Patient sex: M
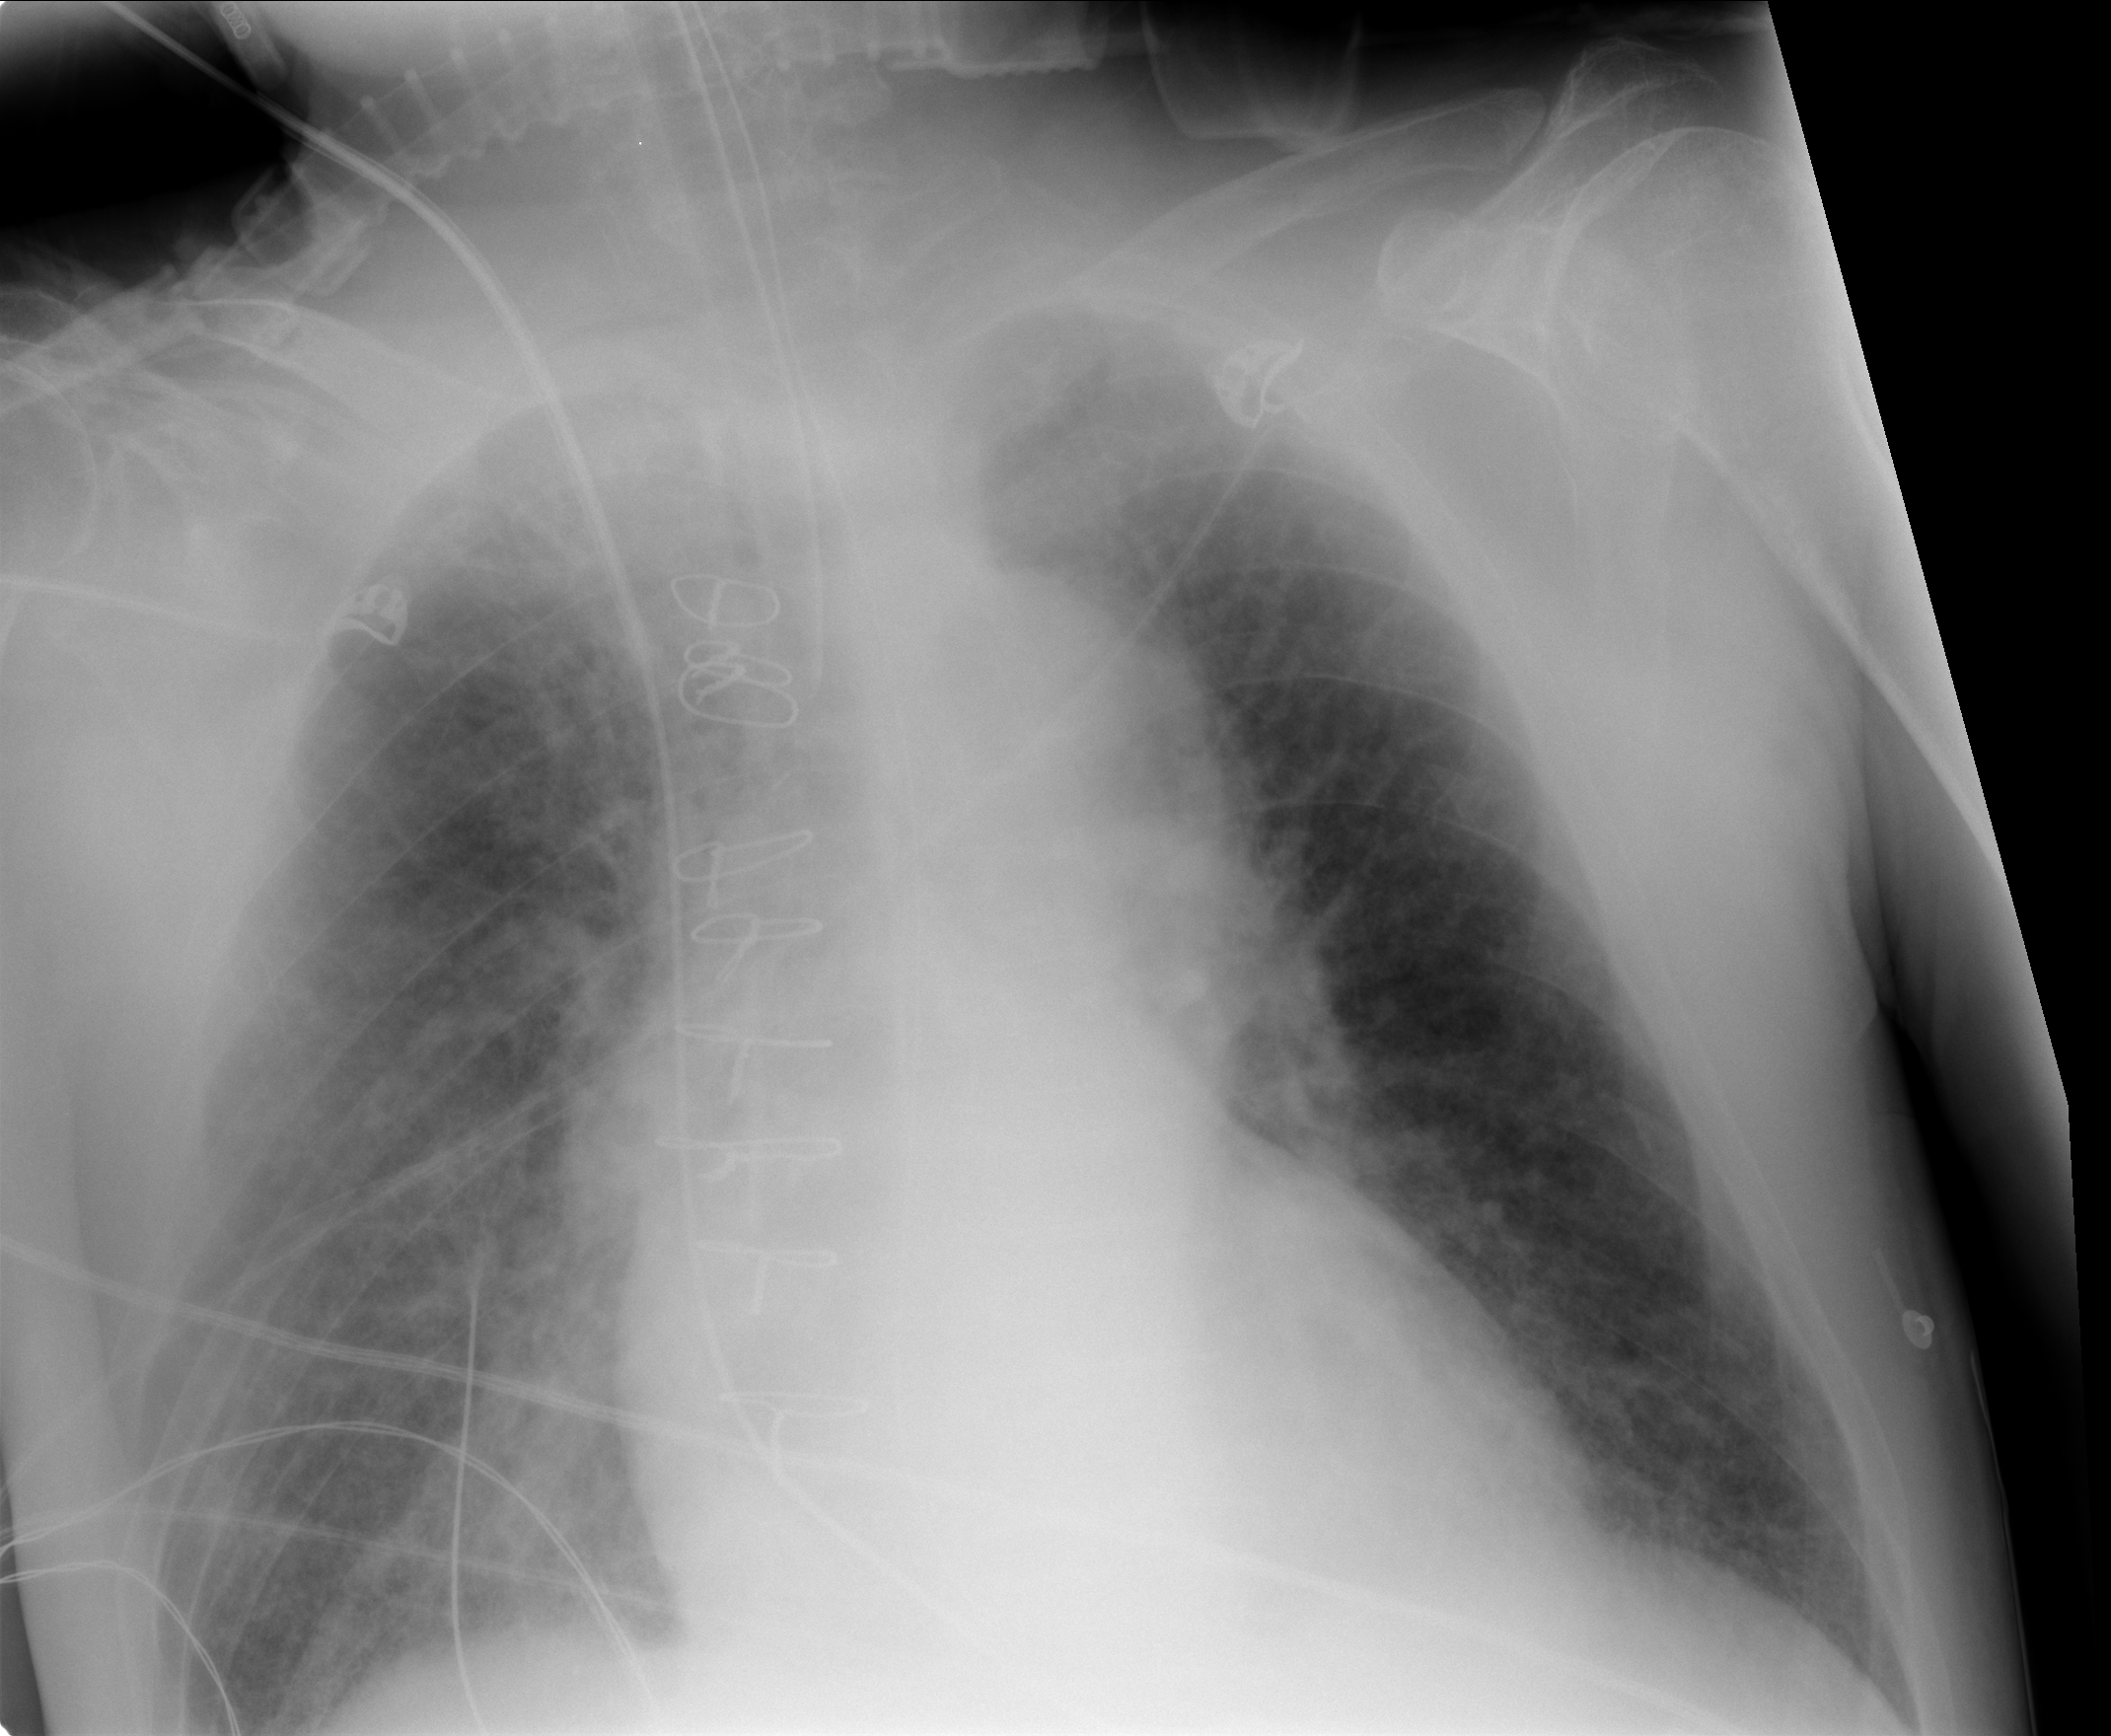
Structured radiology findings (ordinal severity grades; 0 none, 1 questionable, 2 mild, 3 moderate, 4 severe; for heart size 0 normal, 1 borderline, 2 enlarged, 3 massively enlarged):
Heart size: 2
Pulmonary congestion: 2
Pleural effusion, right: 0
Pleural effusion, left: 0
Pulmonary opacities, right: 3
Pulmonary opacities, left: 2
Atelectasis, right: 0
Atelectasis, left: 0